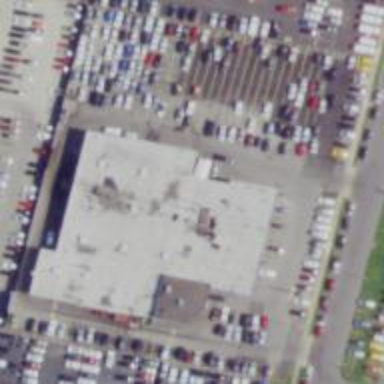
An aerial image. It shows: Shop that sells cars.